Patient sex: M
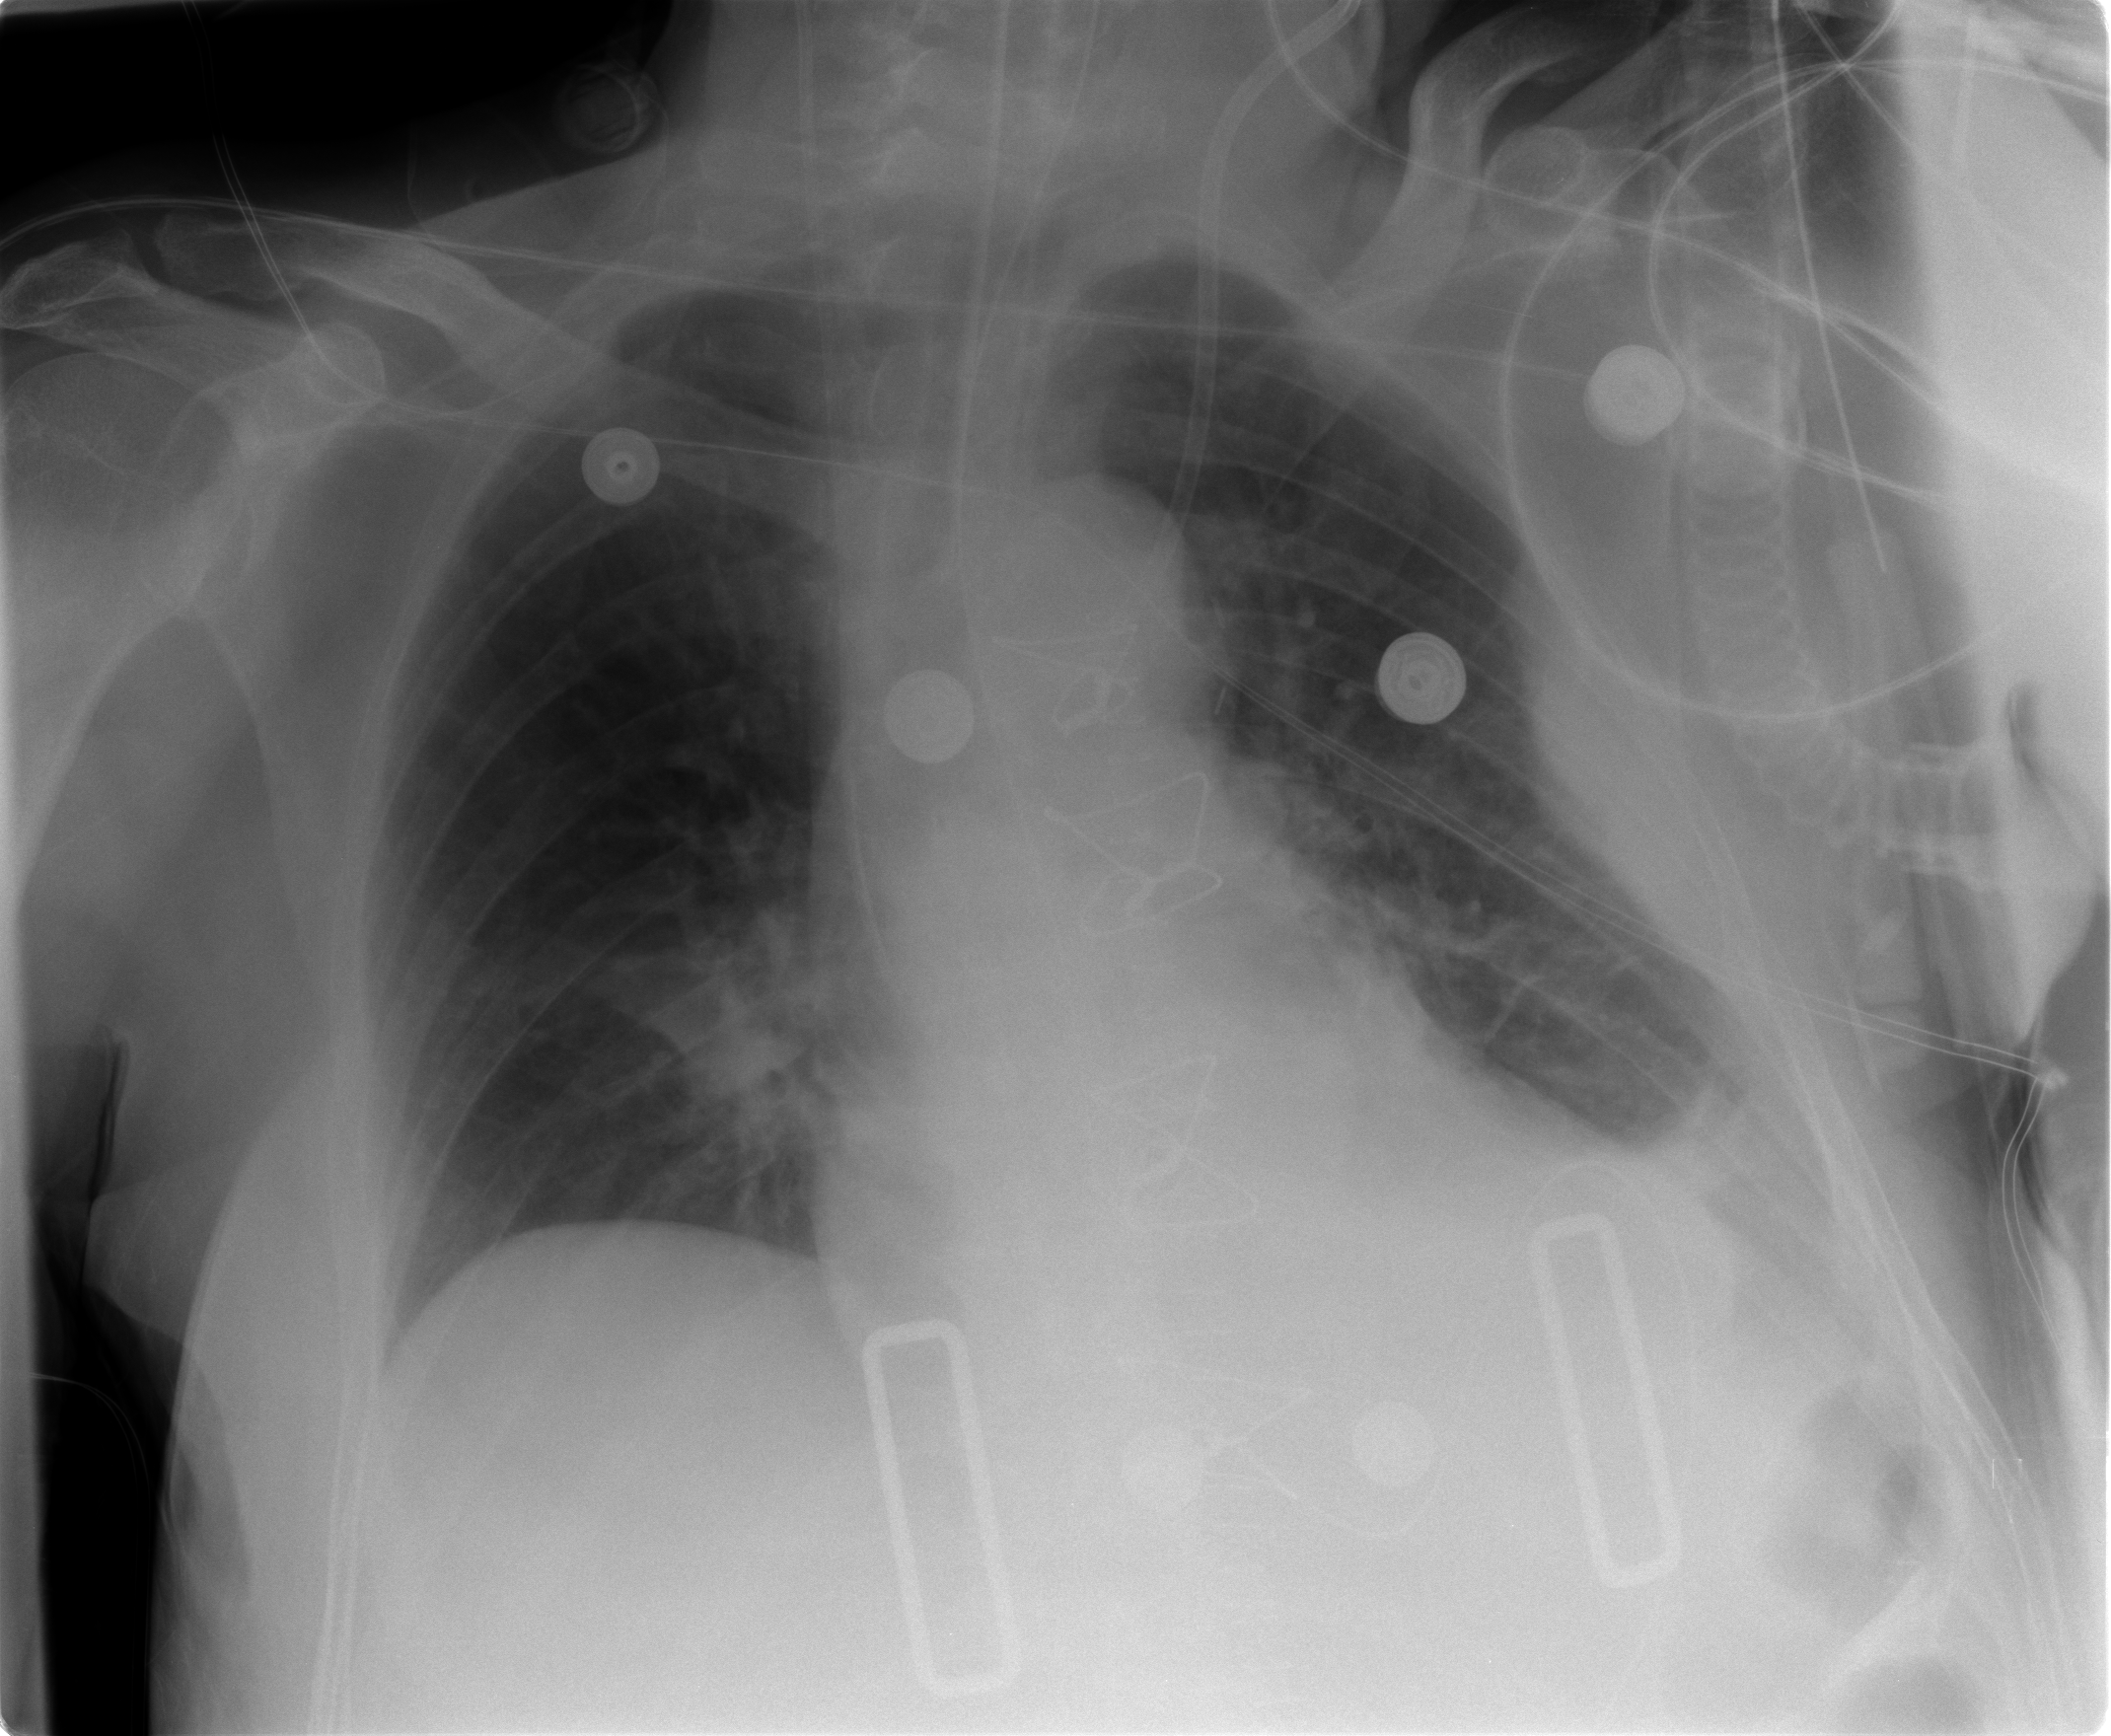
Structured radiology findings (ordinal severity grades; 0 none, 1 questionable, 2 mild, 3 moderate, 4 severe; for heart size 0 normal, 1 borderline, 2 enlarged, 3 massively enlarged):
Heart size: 0
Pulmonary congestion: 2
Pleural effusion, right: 0
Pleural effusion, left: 2
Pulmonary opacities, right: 1
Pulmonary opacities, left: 1
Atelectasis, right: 2
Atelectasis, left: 2